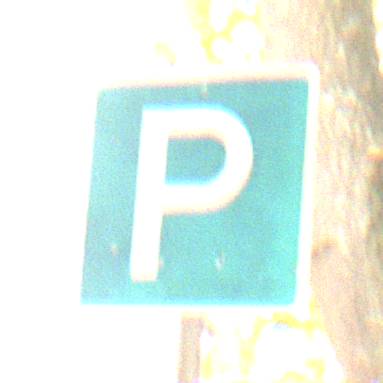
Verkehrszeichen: Parken
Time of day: MorningAfternoon
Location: Outdoor (Nature)
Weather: Overcast
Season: Autumn
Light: Natural